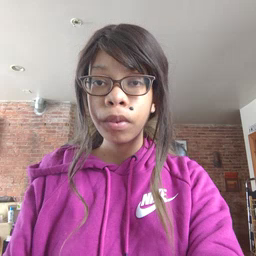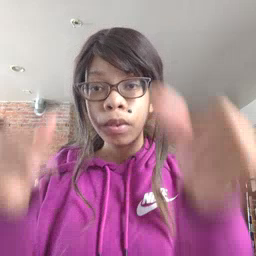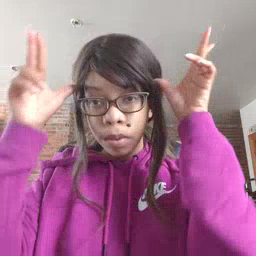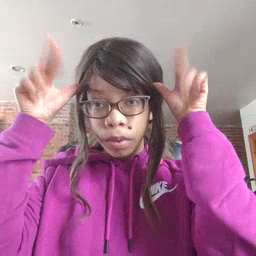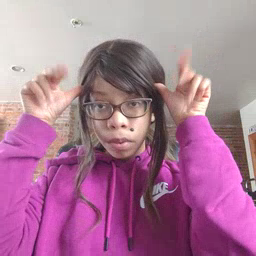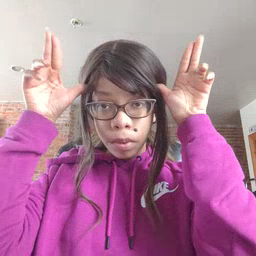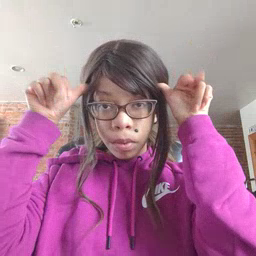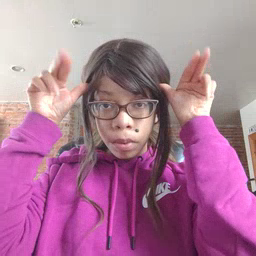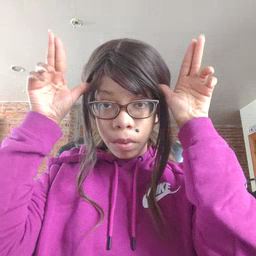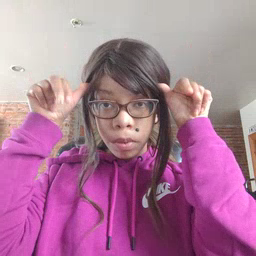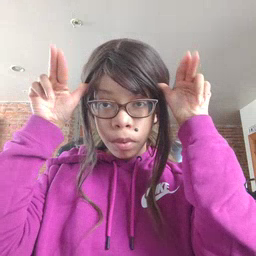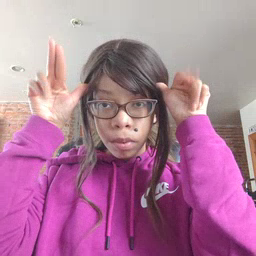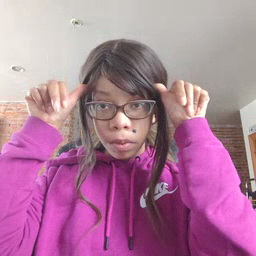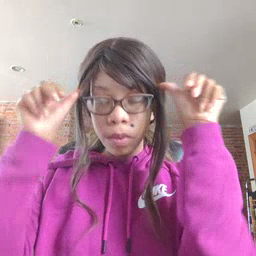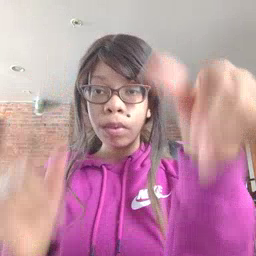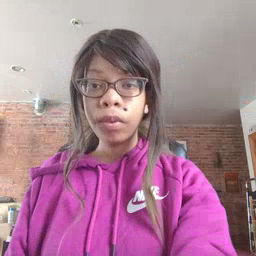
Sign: horse